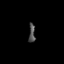
Tissue: prostate
Cell type: T cells
Senescence score: 0.7924
Nuclear area (px): 113
Mean DAPI intensity: 80.195